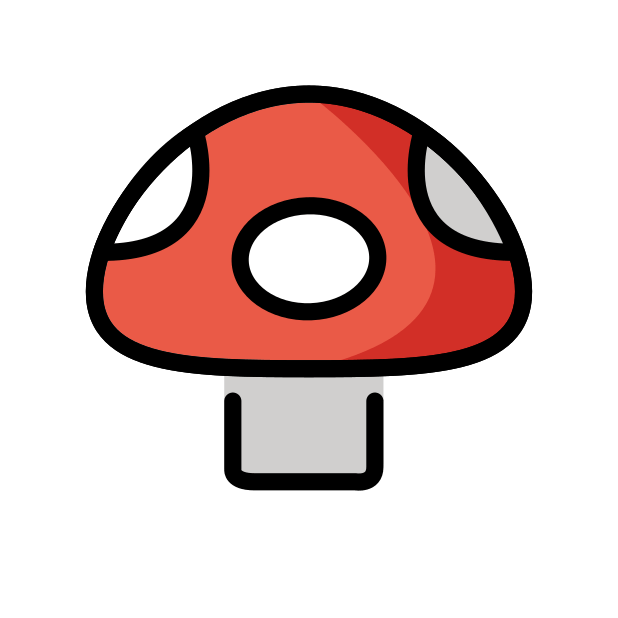
mushroom